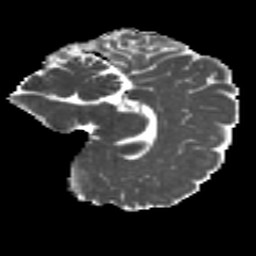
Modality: MD
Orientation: sagittal
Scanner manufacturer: siemens
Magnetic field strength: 3 T
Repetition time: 4.16 s
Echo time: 0.0806 s